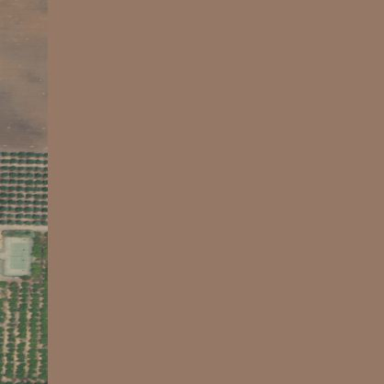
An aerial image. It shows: Orange orchard with beautiful orange trees.